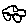
Label: car